Field crop: tomato
Growth stage: 1
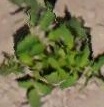
Species: tomato